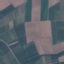
Label: PermanentCrop